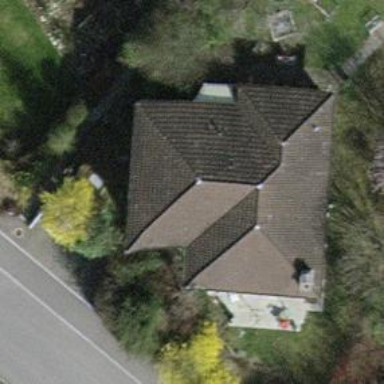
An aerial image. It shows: Detached building.